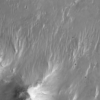
Label: not_dusty